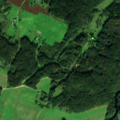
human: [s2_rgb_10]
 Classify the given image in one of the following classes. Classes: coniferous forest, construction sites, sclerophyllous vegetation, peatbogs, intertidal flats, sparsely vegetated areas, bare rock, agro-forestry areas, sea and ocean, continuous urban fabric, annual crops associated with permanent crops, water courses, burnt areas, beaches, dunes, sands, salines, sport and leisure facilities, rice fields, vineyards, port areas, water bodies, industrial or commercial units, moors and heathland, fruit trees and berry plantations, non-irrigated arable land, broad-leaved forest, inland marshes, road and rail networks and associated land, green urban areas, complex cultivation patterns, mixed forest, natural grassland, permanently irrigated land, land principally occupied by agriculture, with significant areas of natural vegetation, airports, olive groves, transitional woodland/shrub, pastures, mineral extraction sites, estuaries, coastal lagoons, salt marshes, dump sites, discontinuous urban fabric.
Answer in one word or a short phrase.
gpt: non-irrigated arable land, pastures, complex cultivation patterns, broad-leaved forest, coniferous forest, mixed forest